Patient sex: F
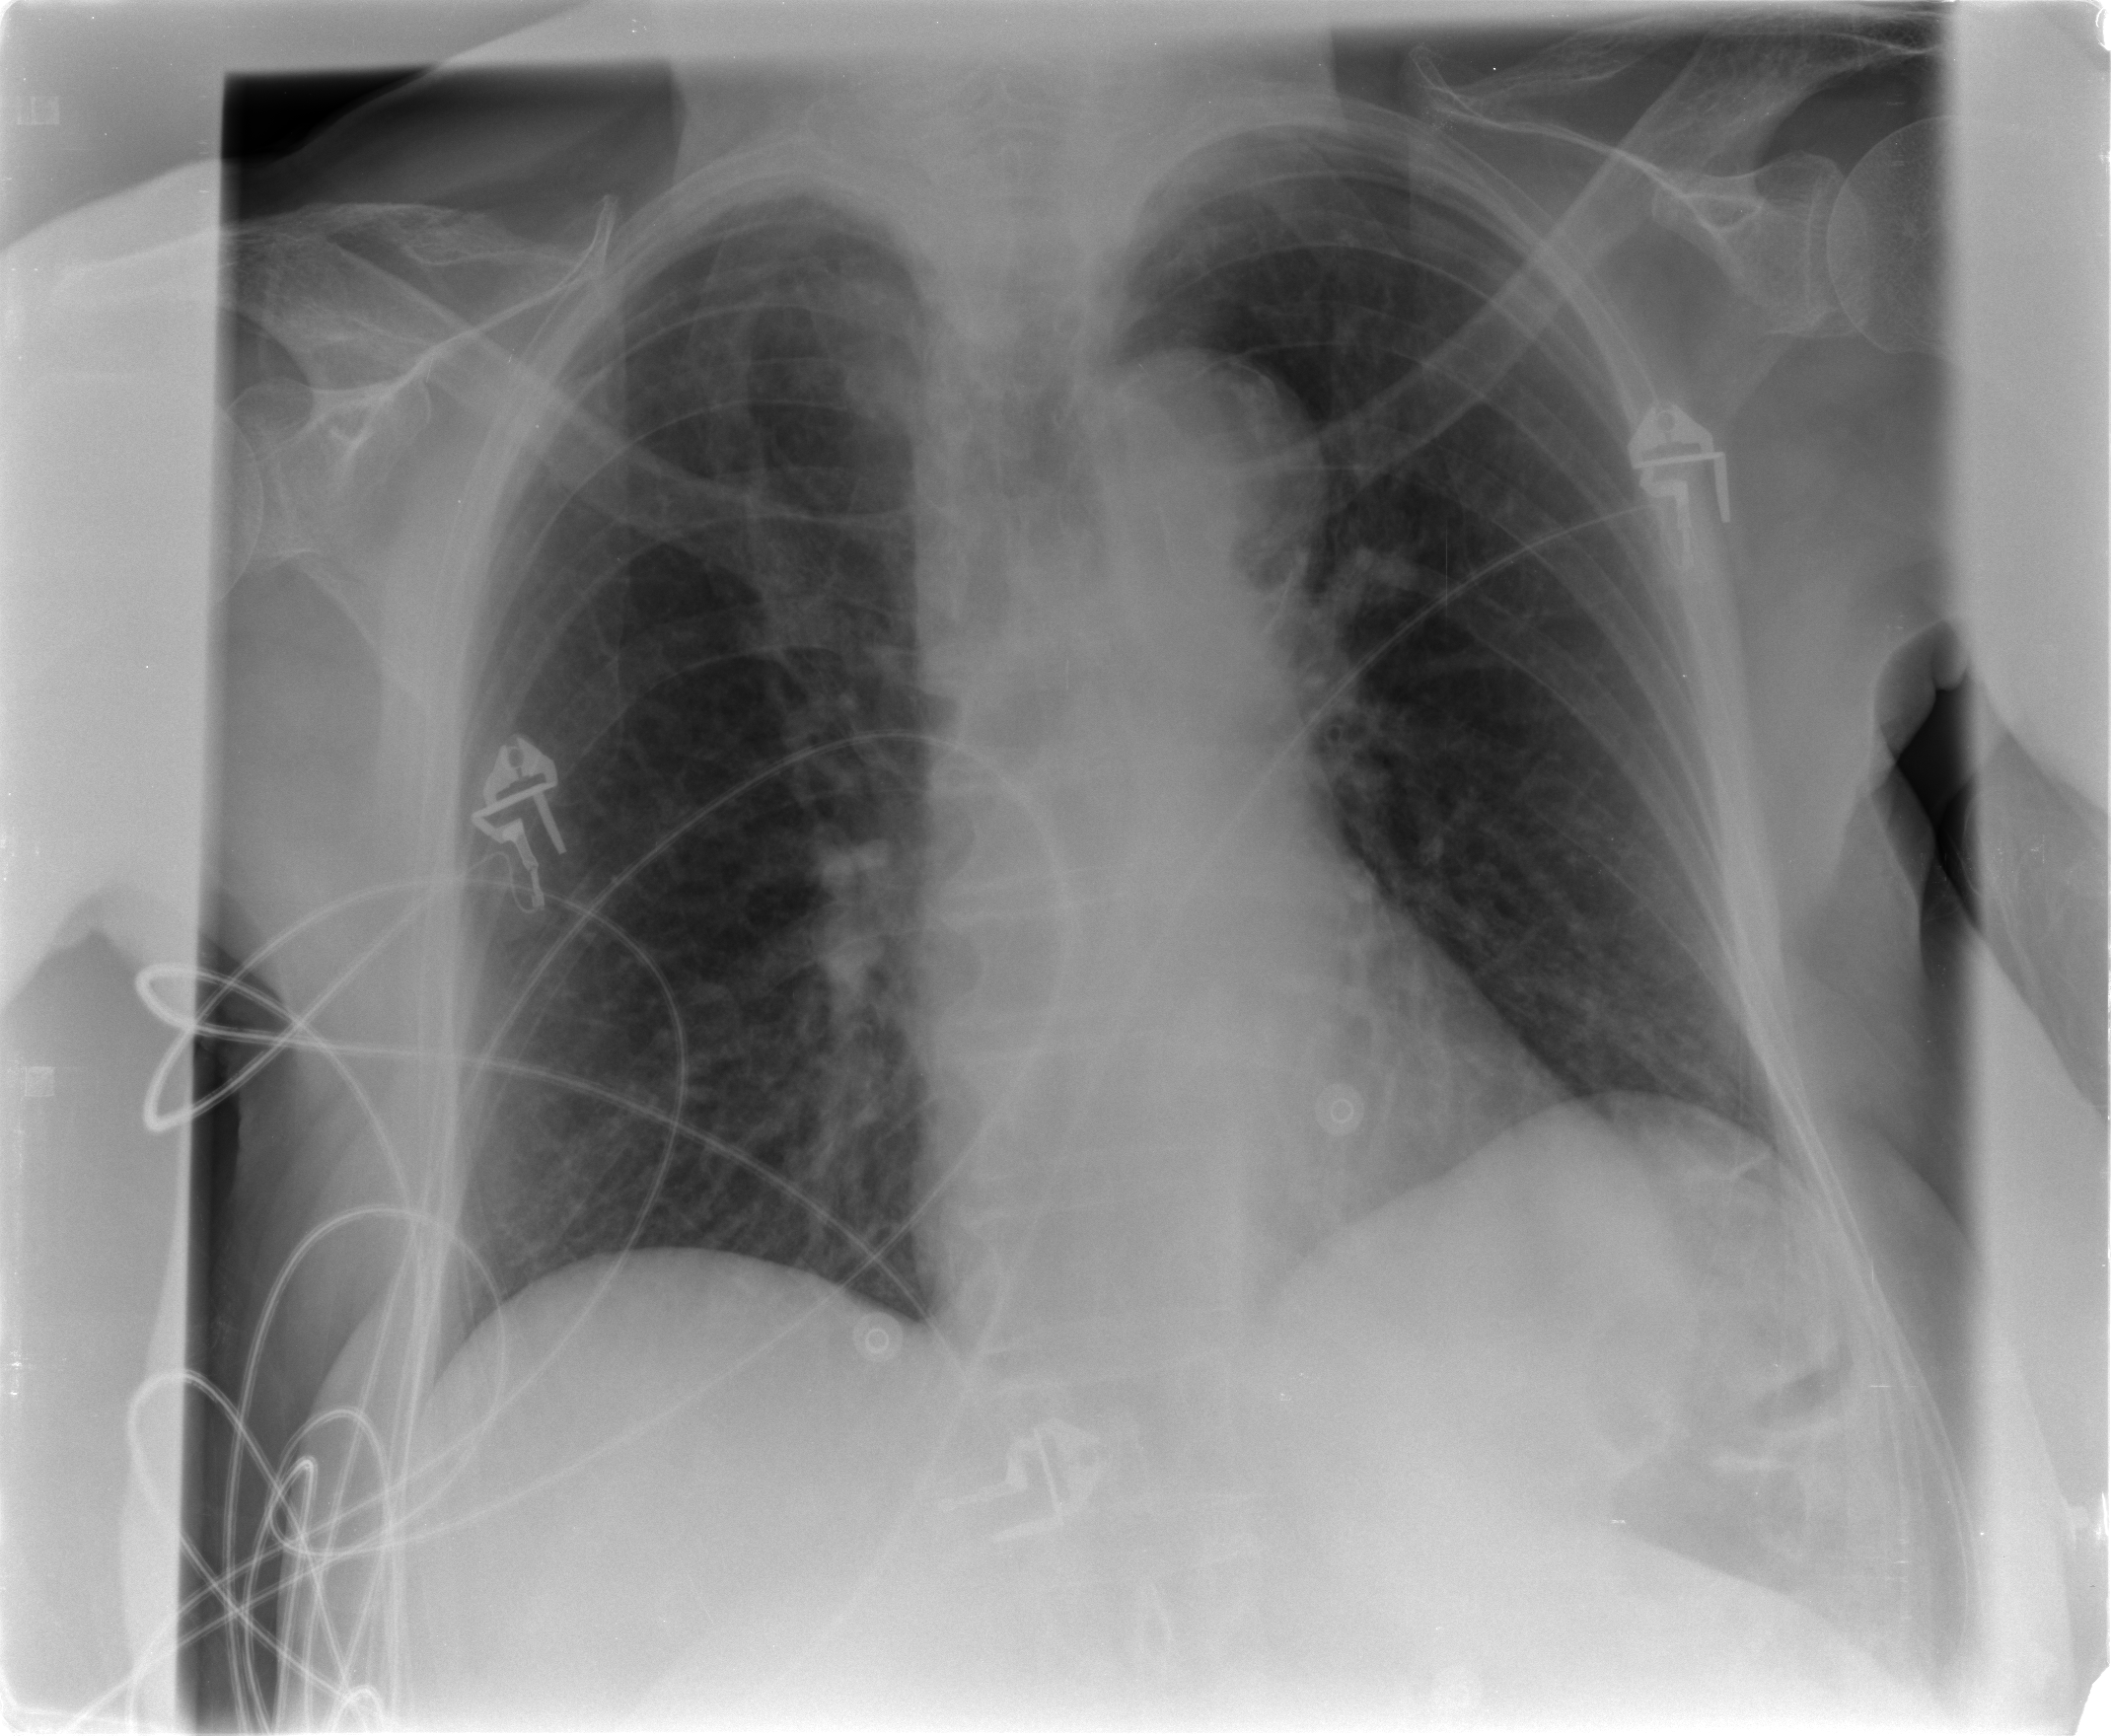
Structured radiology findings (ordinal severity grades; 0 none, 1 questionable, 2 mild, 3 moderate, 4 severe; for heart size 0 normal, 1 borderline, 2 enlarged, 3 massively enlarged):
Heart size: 0
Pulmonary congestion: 2
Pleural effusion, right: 0
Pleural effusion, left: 0
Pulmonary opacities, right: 0
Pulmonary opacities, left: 0
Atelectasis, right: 2
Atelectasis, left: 0